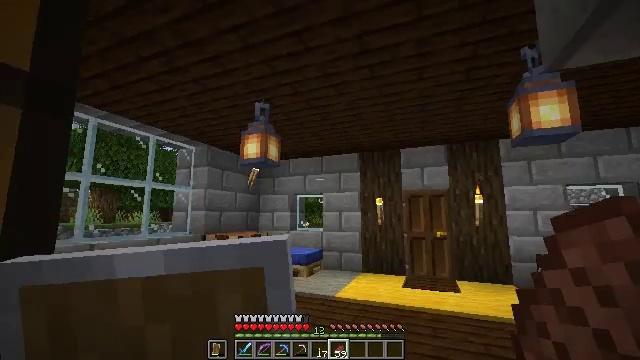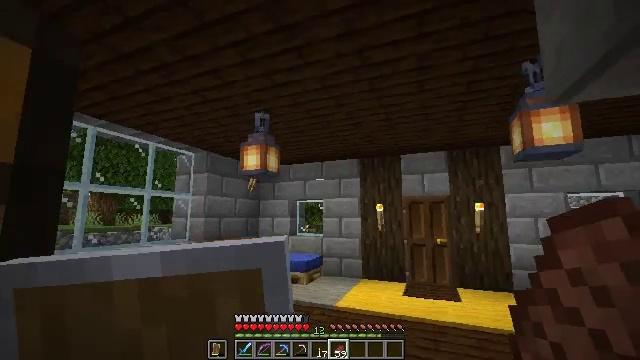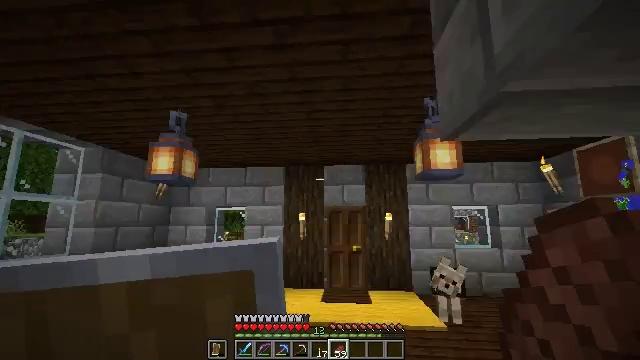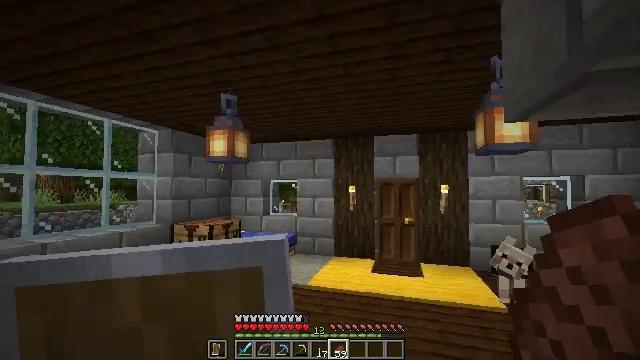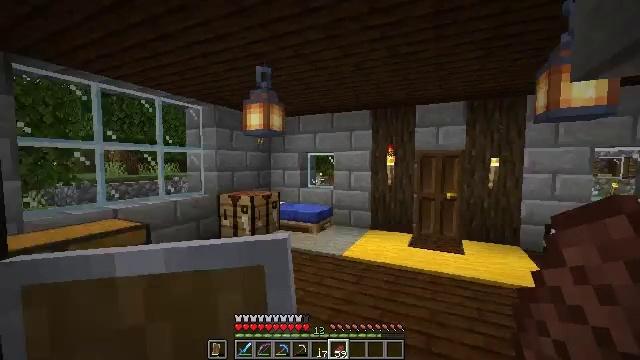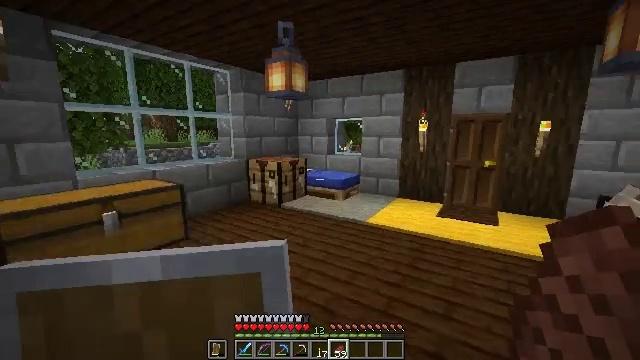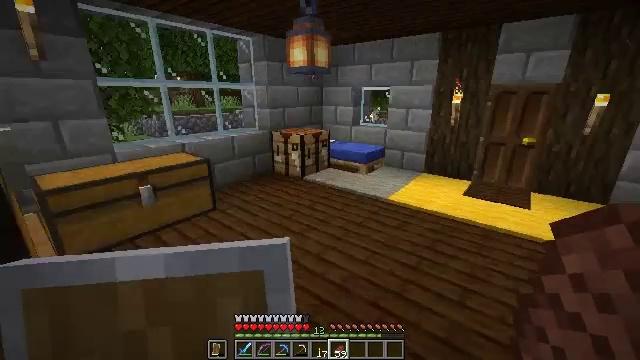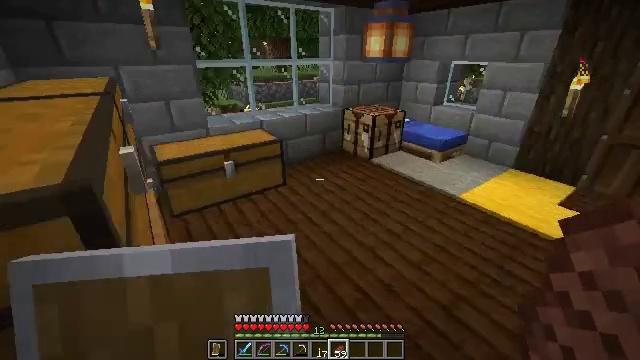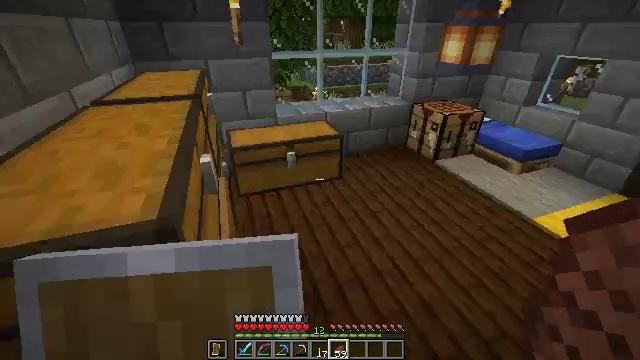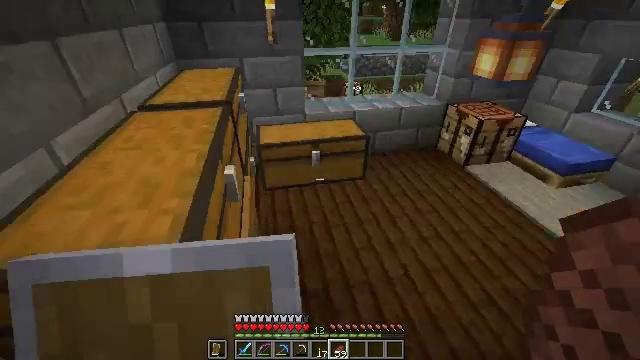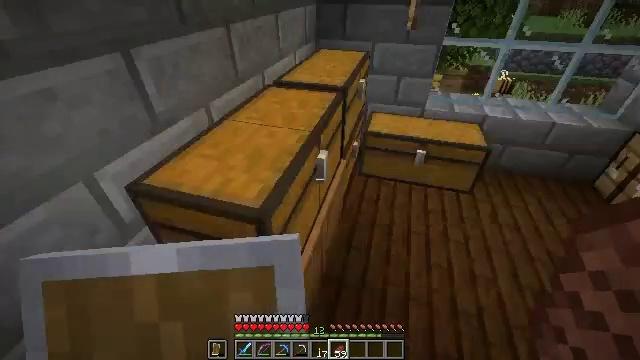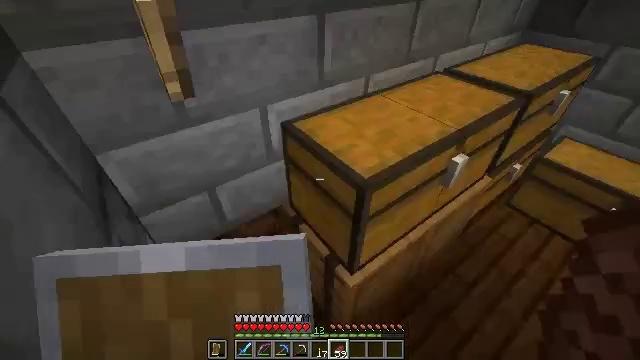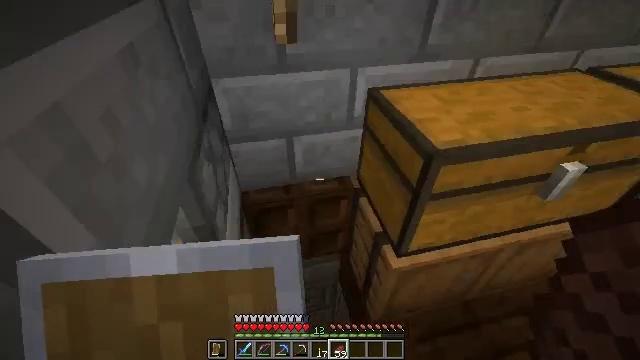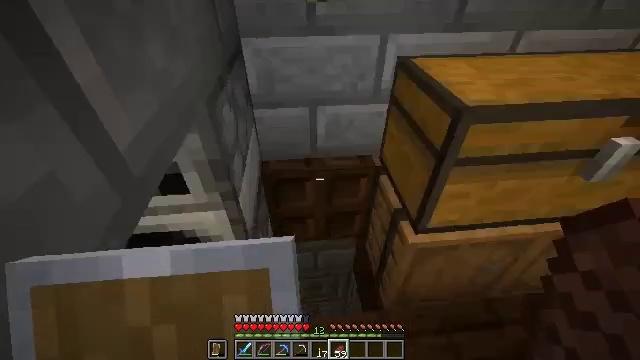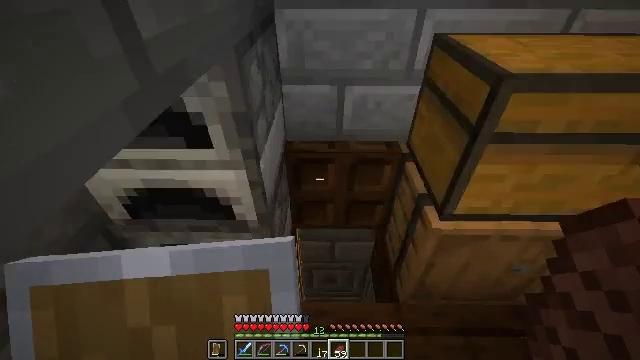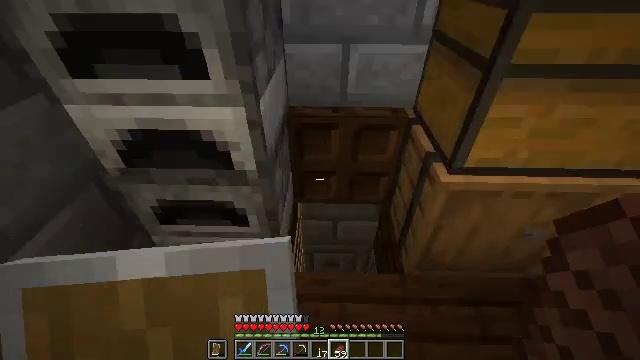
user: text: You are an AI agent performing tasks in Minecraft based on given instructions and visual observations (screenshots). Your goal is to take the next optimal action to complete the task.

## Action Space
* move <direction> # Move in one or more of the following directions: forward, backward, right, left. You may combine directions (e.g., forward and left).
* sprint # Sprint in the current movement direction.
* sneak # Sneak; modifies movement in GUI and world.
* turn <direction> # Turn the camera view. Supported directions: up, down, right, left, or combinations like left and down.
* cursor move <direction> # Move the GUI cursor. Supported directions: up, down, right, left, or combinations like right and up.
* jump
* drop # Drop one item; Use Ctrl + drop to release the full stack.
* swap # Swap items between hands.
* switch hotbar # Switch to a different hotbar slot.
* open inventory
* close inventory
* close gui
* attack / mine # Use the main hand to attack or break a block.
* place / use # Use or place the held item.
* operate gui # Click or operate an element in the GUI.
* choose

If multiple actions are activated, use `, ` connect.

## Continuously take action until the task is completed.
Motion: motion action
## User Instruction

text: Craft some cobblestone wall using the crafting table.
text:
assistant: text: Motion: move forward, jump
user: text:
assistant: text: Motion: move forward, turn right and up, jump
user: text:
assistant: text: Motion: move forward, turn left and down, jump
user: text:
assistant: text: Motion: move forward and move right, turn left and down, jump
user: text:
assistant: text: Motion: move forward and move right, turn left and down, jump
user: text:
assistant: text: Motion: move forward and move right, turn left and down, jump
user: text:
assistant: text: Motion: move forward and move right, turn left and down
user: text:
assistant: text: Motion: move right, turn left and down
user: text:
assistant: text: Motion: move right, turn left and down
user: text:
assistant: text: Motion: move back and move right, turn left and down
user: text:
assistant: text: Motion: move back and move right, turn left and down
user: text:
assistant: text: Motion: move back and move right, turn left
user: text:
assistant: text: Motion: move back, turn left
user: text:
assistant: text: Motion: move back, turn left
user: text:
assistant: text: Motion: move back
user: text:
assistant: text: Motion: move back
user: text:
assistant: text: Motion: move back, turn right and up
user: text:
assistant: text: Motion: move back, turn up, use / place
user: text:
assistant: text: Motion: move back and move right, turn up, use / place
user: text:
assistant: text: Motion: move right
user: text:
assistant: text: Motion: move forward and move right, turn right
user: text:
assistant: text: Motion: move forward and move right, turn right
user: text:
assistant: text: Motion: move forward and move right, turn right
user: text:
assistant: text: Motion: move forward
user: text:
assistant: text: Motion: move forward
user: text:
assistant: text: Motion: move forward
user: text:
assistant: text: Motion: move forward, turn right
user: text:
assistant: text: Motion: move forward, turn right and up
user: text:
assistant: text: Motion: move forward
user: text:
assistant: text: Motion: move forward